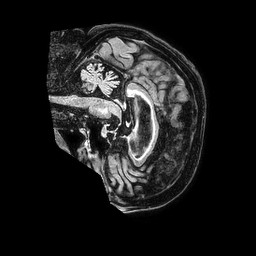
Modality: FLAIR
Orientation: sagittal
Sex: female
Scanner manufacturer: philips
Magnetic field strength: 1.5 T
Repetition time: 4.8 s
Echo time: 0.3 s